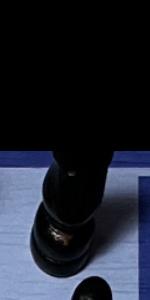
Label: Knight_Black